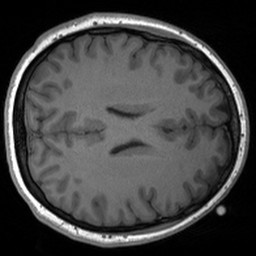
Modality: T1w
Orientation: axial
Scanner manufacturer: siemens
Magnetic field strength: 3 T
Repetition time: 1.54 s
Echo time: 0.00234 s